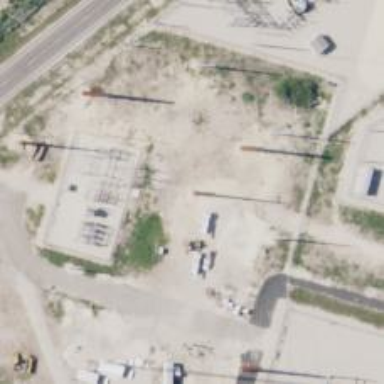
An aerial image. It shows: Power tower.